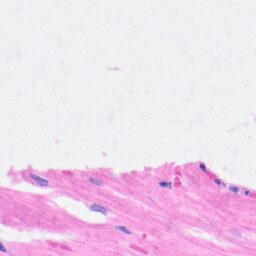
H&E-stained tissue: Heart